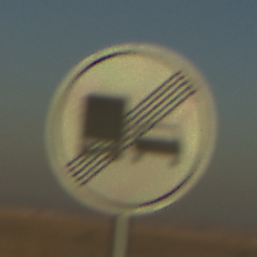
Verkehrszeichen: EndeUeberholverbotKraftfahrzeuge
Umgebung: Outdoor, Nature
Tageszeit: SunriseSunset
Wetter: Clear
Licht: Natural
Jahreszeit: NotSpecified
Kontrast: LowContrast